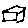
Label: square